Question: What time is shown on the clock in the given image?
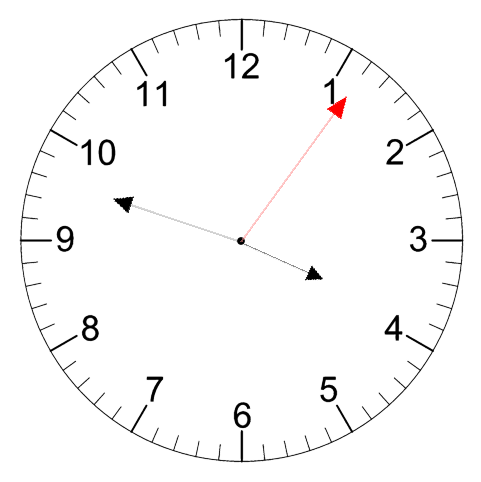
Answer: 03:48:06